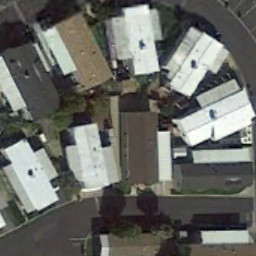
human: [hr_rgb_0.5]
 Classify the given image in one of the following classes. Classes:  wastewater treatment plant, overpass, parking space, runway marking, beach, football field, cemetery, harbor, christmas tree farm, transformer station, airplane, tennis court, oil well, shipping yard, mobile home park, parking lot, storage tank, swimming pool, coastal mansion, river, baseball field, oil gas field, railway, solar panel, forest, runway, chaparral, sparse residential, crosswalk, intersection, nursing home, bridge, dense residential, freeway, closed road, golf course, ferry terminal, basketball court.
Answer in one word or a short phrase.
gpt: mobile home park